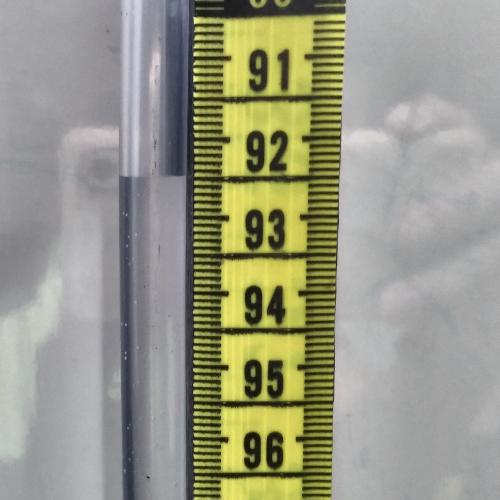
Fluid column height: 92.5 cm